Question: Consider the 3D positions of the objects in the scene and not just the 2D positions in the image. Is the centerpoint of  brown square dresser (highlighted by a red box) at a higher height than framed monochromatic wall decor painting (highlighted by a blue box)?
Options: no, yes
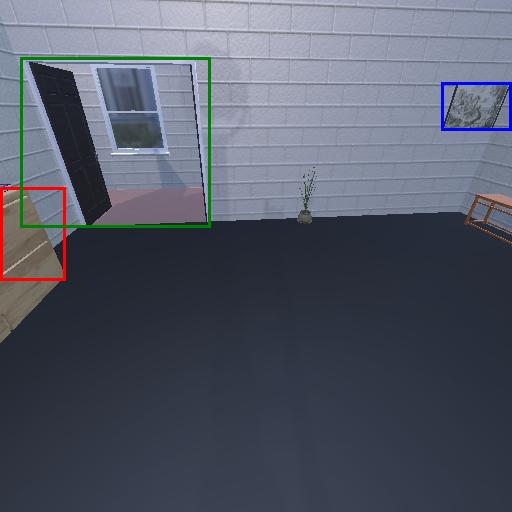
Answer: no